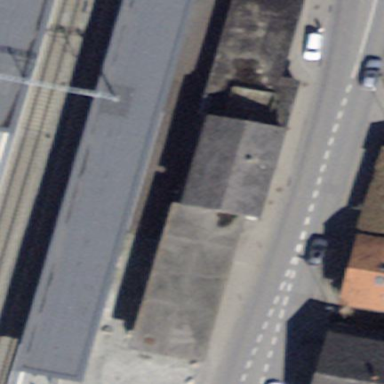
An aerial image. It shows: Flat roof on building.